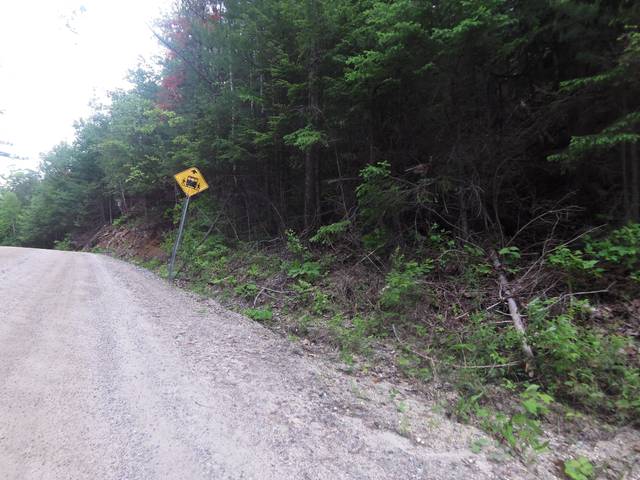
Region: Canada
Coordinates: 45.674, -75.927